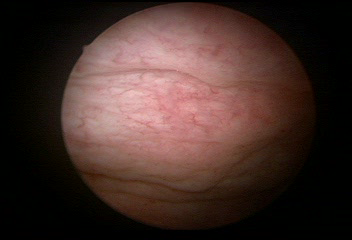
Modality: WLC
Class: Normal mucosa
Bladder cancer association: No